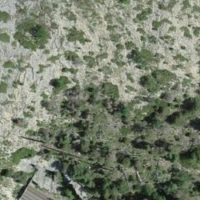
EUNIS habitat code: 45
Species observed at this site:
Issoria lathonia
Melanargia galathea
Lasiommata megera
Lysandra bellargus
Lasiommata maera
Parnassius apollo
Lactuca perennis